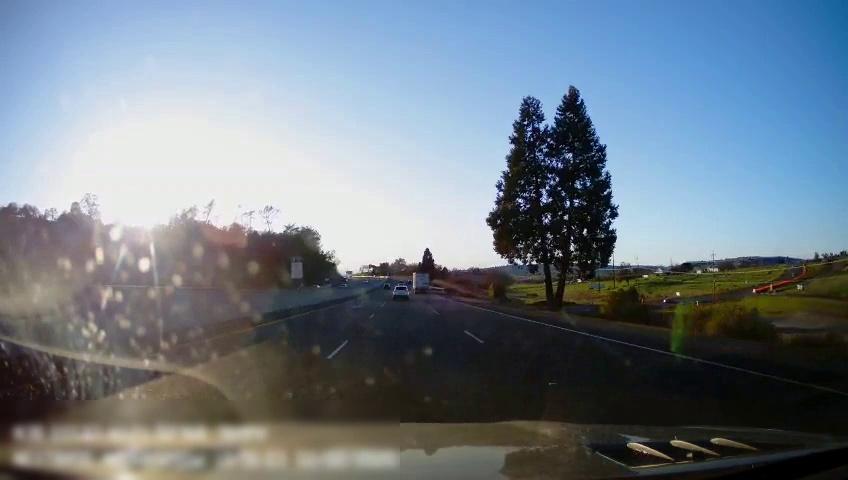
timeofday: Day
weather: Sunny
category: Drivable Space
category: Drivable Space
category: Vehicles | SUV
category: Vehicles | Other LV
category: Lanes | Current Lane
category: Lanes | Current Lane
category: Lanes | Alternate Lane
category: Lanes | Alternate Lane